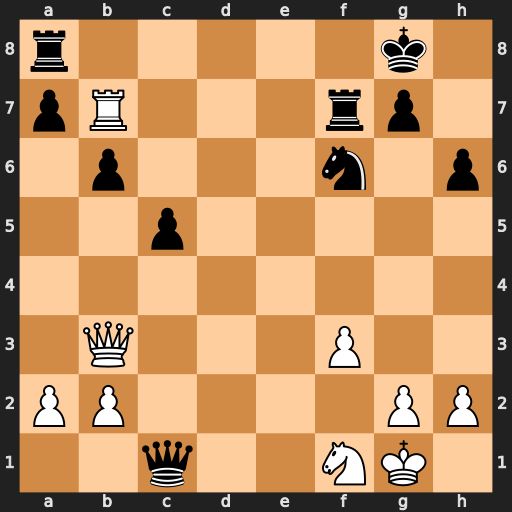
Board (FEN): r5k1/pR3rp1/1p3n1p/2p5/8/1Q3P2/PP4PP/2q2NK1
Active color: w
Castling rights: -
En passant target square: -
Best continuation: Qxf7+ Kh8 Qxg7#